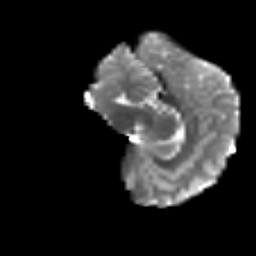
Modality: T2w
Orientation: sagittal
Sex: male
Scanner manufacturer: siemens
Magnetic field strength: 3 T
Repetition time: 5 s
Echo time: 0.071 s